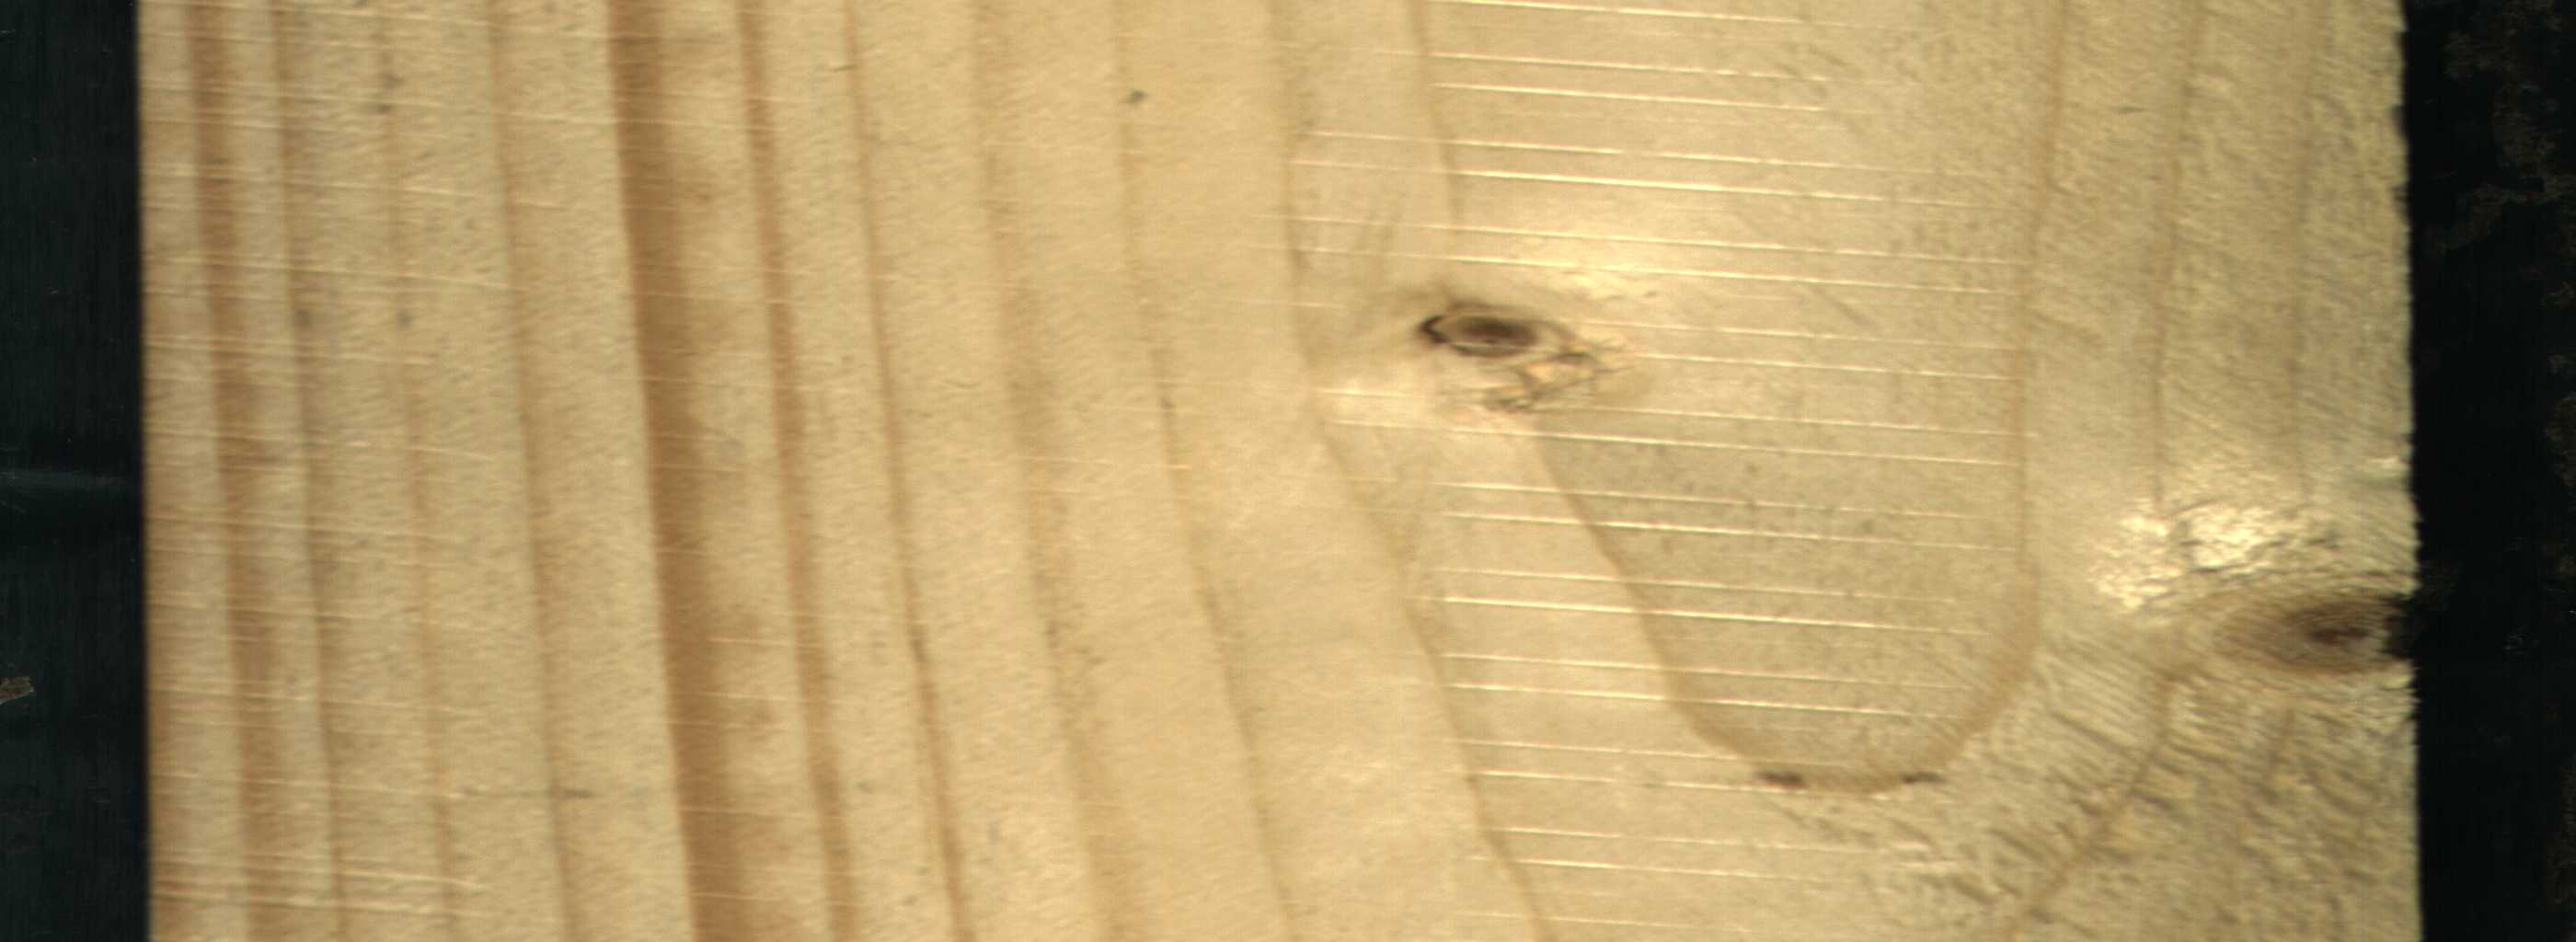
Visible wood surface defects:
Quartzity
Knot_missing
Live_Knot
Live_Knot
Live_Knot